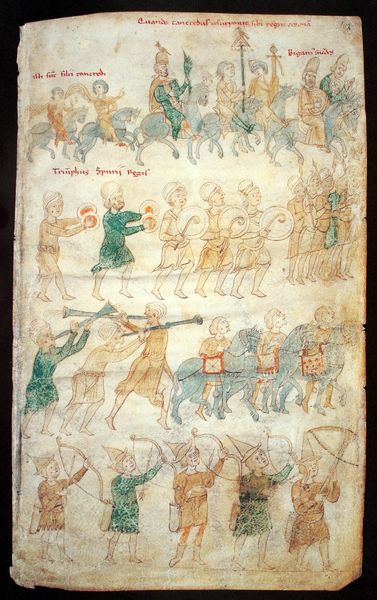
Titel: Codex 120 II; Triumphzug Tankreds als Usurpator in Palermo
Künstler: Petrus de Ebulo
Standort: Bern
Institution: Burgerbibliothek
Schlagwörter: blau, gruppe, kampf, mann, gelb, grün, menschen, ocker, bewegung, hut, hüte, männer, orange, schwarz, skizze, weiss, zeichnung, rot, tiere, weg, beige, fest, alt, mütze, mützen, stehen, stein, bild, instrument, gehen, figur, gewänder, blatt, instrumente, musik, musiker, esel, pferd, pferde, reiter, engel, beine, reiten, sattel, bein, farbig, schrift, bilder, papier, bogen, studie, fahne, zug, farbe, figuren, krieg, schlacht, arch, bischof, blue, hat, king, men, people, red, soldaten, soldier, soldiers, white, gray, green, grey, old, yellow, inschrift, tapestry, brown, platte, bögen, vier, schild, tusche, buch, orient, becken, asien, seite, illustration, schilder, text, waffen, soldat, reihe, herrscher, ritter, trommel, armee, feldzug, heer, rüstung, buchseite, reihen, reihung, pergament, triumph, arabisch, foliant, hubi, angel, angels, fighting, horses, man, mittelalter, krieger, rechteckig, peasant, bischöfe, kreuzzug, lanzen, posaunen, prozession, umzug, armbrust, fanfaren, speer, trompeten, hörner, parade, fanfare, drawing, paper, register, posaune, schütze, turban, animals, army, band, drum, hats, trommler, miniatur, battle, story, pfeil, handschrift, wings, pfeile, turbane, person, standarte, kampfszenen, schellen, human, procession, clothes, music, bogenschütze, decken, trompete, kolorierung, art, musician, medieval, terror, war, papyrus, horse, trommeln, shield, musikanten, book, buchmalerei, leaf, siegeszug, schützen, mittelelter, riding, horn, horns, codex, flute, instruments, musicians, china, kettenhemd, manuskript, miniature, humans, bläser, trompeter, christian, bischofsmütze, pfeil und bogen, heerzug, feldzeichen, narrative, page, arrow, bow, bogenschützen, illumination, trumpet, trumpets, dekcen, painted, spitzhüte, india, middle ages, menschen buch, pferede, satteldecken, schüzen, recto, braun, manuscript, könig, crossbow, schwerter, palermo, friedrich ii, catholic, pauken, ride, persons, blow, arrows, knights, warriors, power, pipe, saddle, folio, weapons, bogenschiesser, multiple, sandscript, bows, drums, vellum, parchment, march, marching, cymbals, archer, archery, cavalry, had, many, zur, archers, blowing, multiples, gefolge, schlach, schilde, ziegenleder, miniture, zimbeln, cymbal, tumpet, prchment, pge, the crusades, schüzte